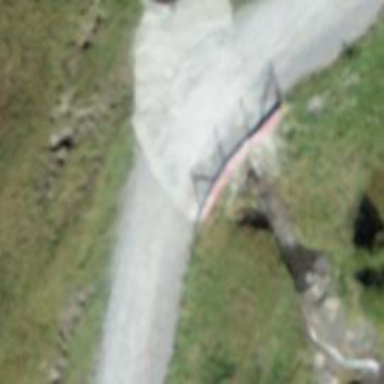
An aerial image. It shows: Advanced downhill track with paved surface. It is Grade 1 tracktype.